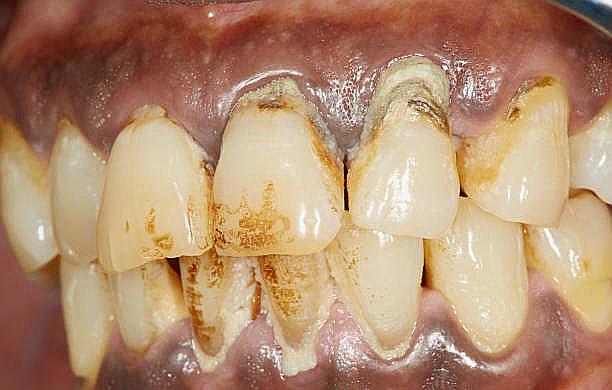
Condition: Gingivitis